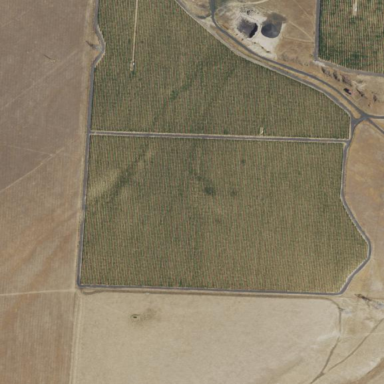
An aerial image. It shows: Vineyard growing grapes.